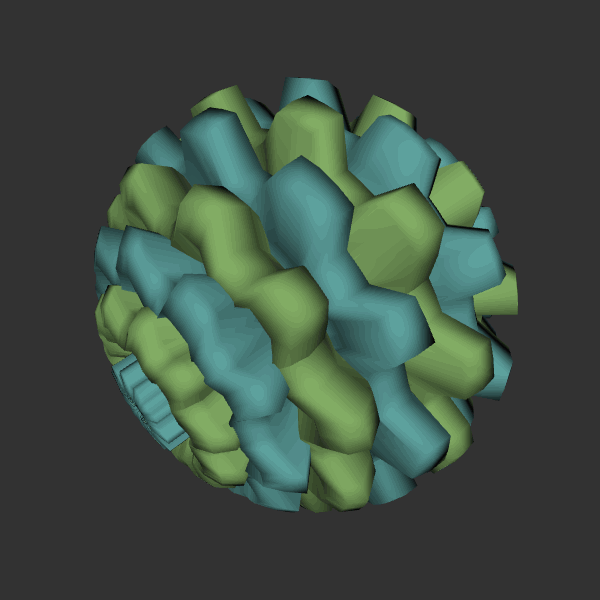
Background: dark